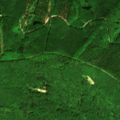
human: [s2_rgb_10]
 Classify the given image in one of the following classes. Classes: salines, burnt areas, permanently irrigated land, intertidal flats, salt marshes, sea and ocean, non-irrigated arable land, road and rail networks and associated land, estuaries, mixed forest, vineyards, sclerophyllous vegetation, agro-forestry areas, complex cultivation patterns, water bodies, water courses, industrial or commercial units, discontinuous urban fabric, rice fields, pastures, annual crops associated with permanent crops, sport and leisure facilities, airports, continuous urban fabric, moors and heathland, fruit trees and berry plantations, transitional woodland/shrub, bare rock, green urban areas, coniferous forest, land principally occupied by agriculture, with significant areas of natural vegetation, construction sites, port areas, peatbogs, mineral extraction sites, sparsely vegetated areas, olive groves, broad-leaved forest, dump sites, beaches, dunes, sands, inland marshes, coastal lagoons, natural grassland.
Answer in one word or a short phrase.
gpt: broad-leaved forest